Aerial crown-view tile of a tropical tree (Barro Colorado Island, Panama), acquired 20250818:
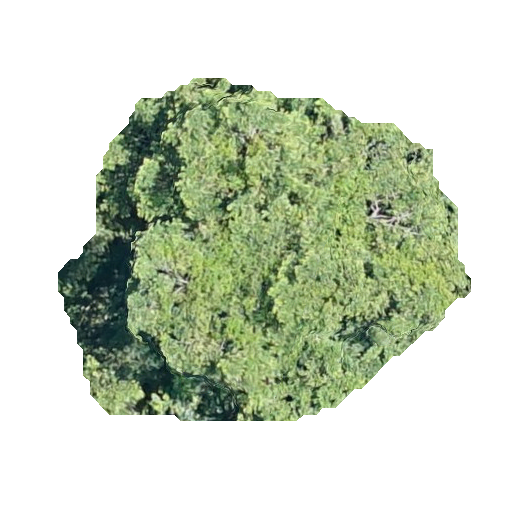
Species: Terminalia amazonia
GBIF accepted scientific name: Terminalia amazonica
Crown area: 150.04 m²